Question:
I keep wondering why did facebook use like submit from button and not just simple link to do the action with, following is there like button code.
'''
<form rel="async" class="live_184361748268334 commentable_item autoexpand_mode" method="post" action="/ajax/ufi/modify.php" data-live="{&quot;seq&quot;:0}" onsubmit="return Event.__inlineSubmit(this,event)">
<input name="charset_test" value="EUR,',EUR,',Shui ,D,Ie" type="hidden">
<input autocomplete="off" name="post_form_id" value="1ef694751d74ce24382cfa6181f1adfe" type="hidden">
<input name="fb_dtsg" value="_19R5" autocomplete="off" type="hidden">
<input autocomplete="off" name="feedback_params" value="{&quot;actor&quot;:&quot;514782389&quot;,&quot;target_fbid&quot;:&quot;184361748268334&quot;,&quot;target_profile_id&quot;:&quot;514782389&quot;,&quot;type_id&quot;:&quot;17&quot;,&quot;source&quot;:&quot;1&quot;,&quot;assoc_obj_id&quot;:&quot;&quot;,&quot;source_app_id&quot;:&quot;<PHONE>&quot;,&quot;extra_story_params&quot;:[],&quot;content_timestamp&quot;:&quot;<PHONE>&quot;,&quot;check_hash&quot;:&quot;e76c88ca6e20b4a0&quot;}" type="hidden">
<div class="UIImageBlock clearfix"><i class="UIImageBlock_Image UIImageBlock_ICON_Image img sp_4b2fk0 sx_b64365"></i>
<div class="UIImageBlock_Content UIImageBlock_ICON_Content"><span class="uiStreamSource"><a href="/aleem.sheikh/posts/184361748268334"><abbr title="Saturday, February 19, 2011 at 3:09am" data-date="Fri, 18 Feb 2011 14:09:04 -0800" class="timestamp">4 hours ago</abbr></a></span><span class="UIActionLinks UIActionLinks_bottom" data-ft="{&quot;type&quot;:&quot;action&quot;}"> *
<button class="like_link stat_elem as_link" title="Like this item" type="submit" name="like" onclick="fc_click(this, false); return true;"><span class="default_message">Like</span><span class="saving_message">Unlike</span></button>
*
<label class="uiLinkButton comment_link" onclick="return fc_click(this);" title="Leave a comment">
<input value="Comment" type="button">
</label>
* <a title="Send this to friends or post it on your profile." href="/ajax/share_dialog.php?s=99&amp;appid=<PHONE>&amp;p%5B0%5D=514782389&amp;p%5B1%5D=184361748268334" rel="dialog">Share</a></span></div>
</div>
<ul class="uiList uiUfi focus_target fbUfi" data-ft="{&quot;type&quot;:&quot;ufi&quot;}">
<li class="ufiNub uiListItem uiListVerticalItemBorder"><i></i>
<input autocomplete="off" name="xhp_ufi" value="1" type="hidden">
</li>
<li class="ufiItem uiUfiLike">
<div class="UIImageBlock clearfix"><a class="UIImageBlock_Image UIImageBlock_ICON_Image" tabindex="-1">
<label onclick="this.form.like.click();"><i class="img sp_8dfqpl sx_4ac53f" title="Like this item"></i></label>
</a>
<div class="UIImageBlock_Content UIImageBlock_ICON_Content"><a href="http://www.facebook.com/profile.php?id=100000407120411">Syed Murtaza Zaidi</a> likes this.</div>
</div>
</li>
<li class="uiUfiComments uiListItem uiListVerticalItemBorder hidden_elem">
<ul class="commentList">
</ul>
</li>
<li class="uiUfiAddComment clearfix ufiItem ufiItem uiListItem uiListVerticalItemBorder uiUfiAddCommentCollapsed">
<div><img class="uiProfilePhoto actorPic UIImageBlock_Image UIImageBlock_ICON_Image uiProfilePhotoMedium img" src="http://profile.ak.fbcdn.net/hprofile-ak-snc4/41709_1014341698_4889488_q.jpg" alt="">
<div class="commentArea UIImageBlock_Content UIImageBlock_ICON_Content">
<div class="commentBox">
<textarea class="DOMControl_placeholder uiTextareaNoResize uiTextareaAutogrow textBox textBoxContainer" title="Write a comment..." placeholder="Write a comment..." name="add_comment_text" onfocus="return wait_for_load(this, event, function() {if (!this._has_control) {new TextAreaControl(this).setAutogrow(true);this._has_control = true;}});">Write a comment...</textarea>
</div>
<label class="mts mts commentBtn stat_elem optimistic_submit uiButton uiButtonConfirm" for="u127419_35">
<input value="Comment" name="comment" id="u127419_35" type="submit">
</label>
</div>
</div>
</li>
</ul>
<input value="{&quot;src&quot;:10,&quot;sty&quot;:263,&quot;actrs&quot;:&quot;514782389&quot;,&quot;object_id&quot;:184361748268334,&quot;pub_time&quot;:<PHONE>,&quot;fbid&quot;:&quot;184361748268334&quot;,&quot;qid&quot;:&quot;5575216616647978849&quot;,&quot;mf_objid&quot;:184361748268334,&quot;s_obj&quot;:5,&quot;s_edge&quot;:1,&quot;s_prnt&quot;:3,&quot;pos&quot;:9,&quot;filter&quot;:&quot;h&quot;}" name="link_data" type="hidden">
</form>
'''
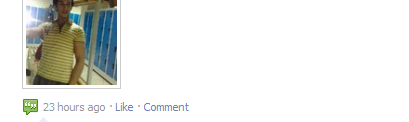
Answer: Even the mobile version seems to use links. The button must be a remnant from the time they thought they needed to support more restrictive browser settings. - Aleksi